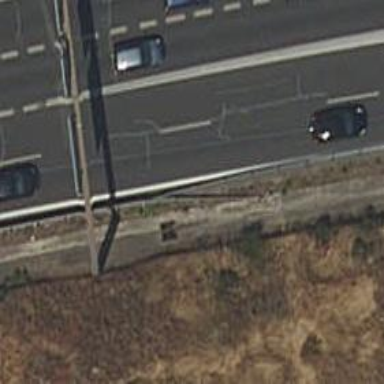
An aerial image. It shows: Guard rail as barrier.